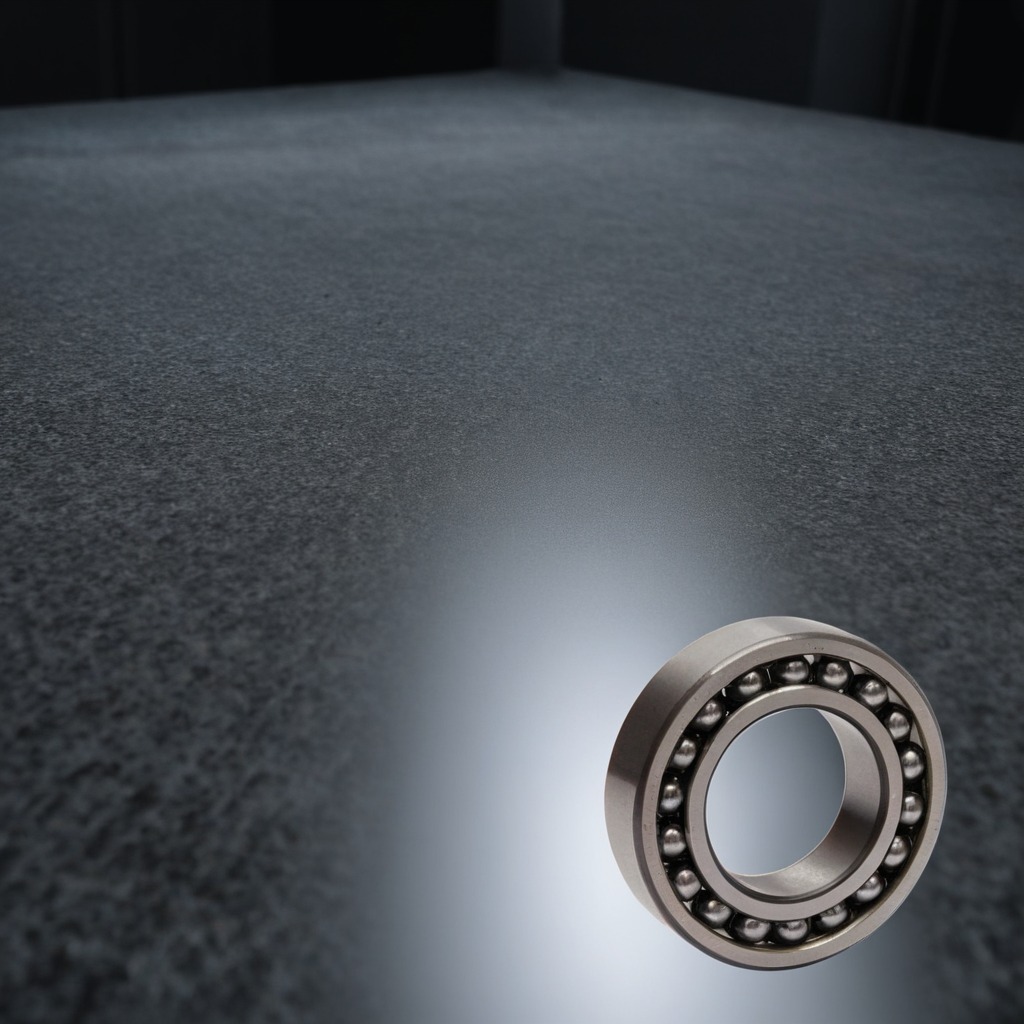
A metal ball bearing is lying on a clean granite table inside a workshop at night dim ambient light soft shadows worn but